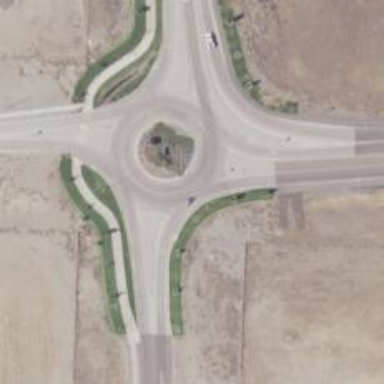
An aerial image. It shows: Roundabout on primary highway.